Question: i am a newbie to JS.
Now i am trying to code a script where when i buy a mobile the price get deducted from my credit card price.
here is the code
'''
// Total Money in my Credit Card
var totalMoneyForCredit=150;
// Your Current Billing from Shop
var moneySpent=0;
// Prices of Phones
var samsungPrice=33;
var sonyPrice=22;
var nokiaPrice=22;
// Asseorices for mobile
var charger=5;
var headset=10;
// Ask user for Purchasing Which mobies
while(totalMoneyForCredit>0){
var order=prompt("Please enter the mobile you want to Purchase");
if (order==='sam') {
moneySpent=moneySpent+samsungPrice;
totalMoneyForCredit=totalMoneyForCredit-moneySpent;
}
else if (order==='nokia') {
moneySpent=moneySpent+nokiaPrice;
totalMoneyForCredit=totalMoneyForCredit-moneySpent;
}
else if (order==='sony') {
moneySpent=moneySpent+sonyPrice;
totalMoneyForCredit=totalMoneyForCredit-moneySpent;
}
document.write( '<b>' + ' You spent ' + moneySpent + " and the money left in your credit is " + totalMoneyForCredit + '</br>');
}
'''

Please tell me where i am doing it wrong.
Thanks.
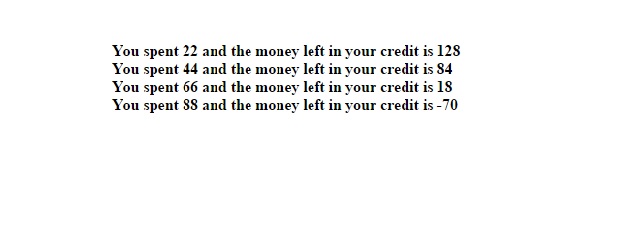
Answer: Here is how I would do it, subtracting the phone price from total money instead of total money from remaining amount.
'''
// Total Money in my Credit Card
var totalMoneyForCredit=150;
// Your Current Billing from Shop
var moneySpent=0;
// Prices of Phones
var samsungPrice=33;
var sonyPrice=22;
var nokiaPrice=22;
// Asseorices for mobile
var charger=5;
var headset=10;
// Ask user for Purchasing Which mobies
while(totalMoneyForCredit>0){
var order=prompt("Please enter the mobile you want to Purchase");
if (order==='sam') {
moneySpent=moneySpent+samsungPrice;
totalMoneyForCredit=totalMoneyForCredit-samsungPrice;
}
else if (order==='nokia') {
moneySpent=moneySpent+nokiaPrice;
totalMoneyForCredit=totalMoneyForCredit-nokiaPrice;
}
else if (order==='sony') {
moneySpent=moneySpent+sonyPrice;
totalMoneyForCredit=totalMoneyForCredit-sonyPrice;
}
console.log(' You spent ' + moneySpent + " and the money left in your credit is " + totalMoneyForCredit);
}
alert('You ran out of money!');
'''